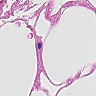
Metastatic tissue present: no